Interaction volume radius: 10 \u00c5
Interaction volume height: 20 \u00c5
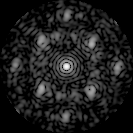
Disorder parameter: 0.5243